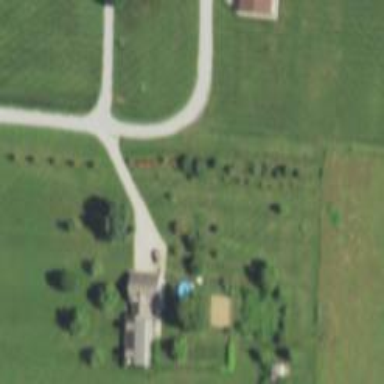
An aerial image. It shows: Driveway leading to service road.